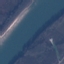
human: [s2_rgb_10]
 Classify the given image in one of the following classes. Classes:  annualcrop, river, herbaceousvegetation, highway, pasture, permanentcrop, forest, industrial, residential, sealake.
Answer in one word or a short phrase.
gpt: River